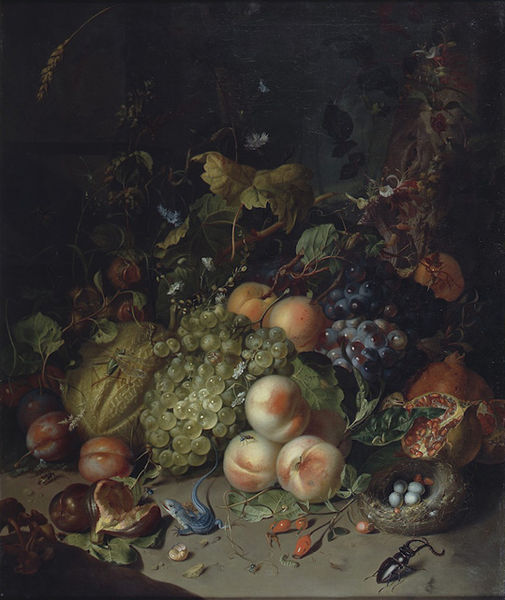
Titel: Fruchtstilleben mit Hirschkäfer und Nest
Künstler: Rachel Ruysch
Standort: Karlsruhe
Institution: Staatliche Kunsthalle Karlsruhe
Schlagwörter: blau, blätter, dunkel, gemälde, laub, gelb, grün, blume, blumen, braun, bunt, hell, licht, tisch, blüten, gras, obst, rosen, rot, tiere, malerei, barock, holland, horn, niederlande, öl, natur, realismus, blatt, pflanzen, kontrast, fliegen, feigen, frucht, früchte, gemüse, ranken, schalen, stilleben, stillleben, trauben, äpfel, farbig, naturalismus, getreide, korn, weizen, ähre, farben, lila, monochrom, essen, wein, olive, glanz, korb, melone, birnen, stileben, vanitas, nahrung, früchtestillleben, furcht, ölmalerei, insekten, schmetterling, ranke, weintrauben, hagebutte, salat, pfirsich, nest, echse, krokodil, salamander, silleben, weinlaub, aprikosen, beere, granatapfel, insekt, libelle, pfirsiche, pflaume, traube, käfer, reben, wilder wein, pfrisich, raupe, pilze, feige, grünzeug, weinblatt, pflaumen, zwetschgen, eidechse, gecko, wurm, pilz, weinreben, eier, oliven, pfirsisch, weisse trauben, granatäpfel, mistkäfer, hagebutten, tuere, würmer, vogelnest, üppigkeit, made, käger, grantapfel, weinbeere, pfrisiche, d, 17. jahrhundert, stilleben mit früchten, vogeleier, ff, hirschkäfer, frühcte, molch, fruchtstück, frucjt, baketje, banketja, blumen blätter, pfisriche, hirschhornkäfer